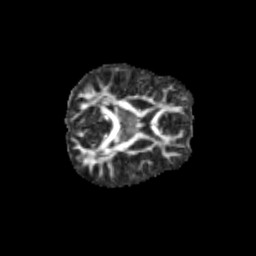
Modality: FA
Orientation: axial
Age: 12
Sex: female
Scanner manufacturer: siemens
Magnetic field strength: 3 T
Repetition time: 3.8 s
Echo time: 0.07 s